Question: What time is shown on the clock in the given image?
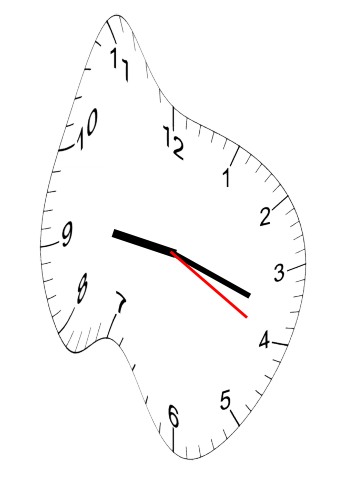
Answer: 09:18:20